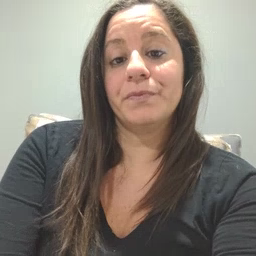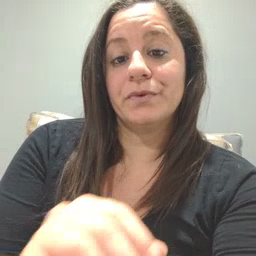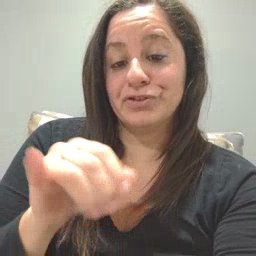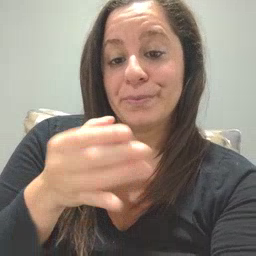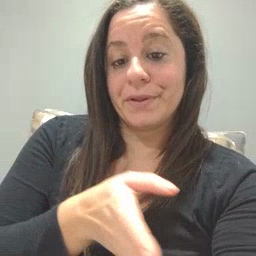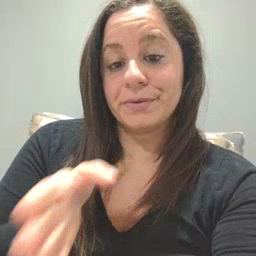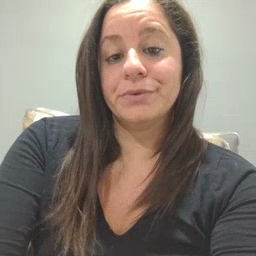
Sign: jeans